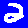
Digit: 2